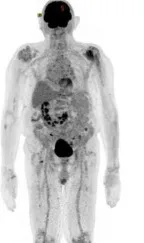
Representative clinical course of a case of a complete responder, patient #2. H. Post-treatment PET CT, showing reactive lymphadenopathy with no further evidence of metastatic disease and radiographic resolution of the cutaneous lesions.
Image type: radiology (pet)